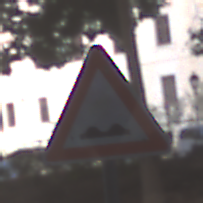
Verkehrszeichen: UnebeneFahrbahn
Umgebung: Outdoor, Suburban
Tageszeit: MorningAfternoon
Wetter: PartlyCloudy
Licht: Natural
Jahreszeit: NotSpecified
Kontrast: LowContrast